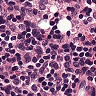
Metastatic tissue present: no